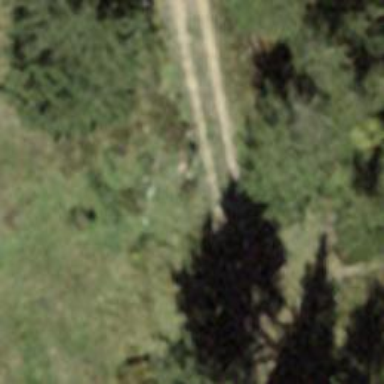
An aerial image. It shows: Gravel track with grade 3 track type. There is ford on the road.